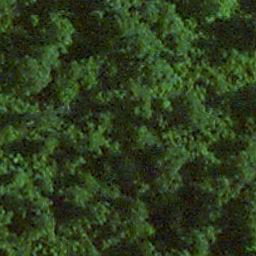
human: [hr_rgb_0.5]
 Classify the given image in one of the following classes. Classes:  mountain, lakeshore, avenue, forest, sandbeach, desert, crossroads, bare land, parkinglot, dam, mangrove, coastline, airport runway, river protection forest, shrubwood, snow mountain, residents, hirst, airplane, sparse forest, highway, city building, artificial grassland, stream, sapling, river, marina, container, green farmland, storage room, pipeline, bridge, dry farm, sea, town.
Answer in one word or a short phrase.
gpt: forest